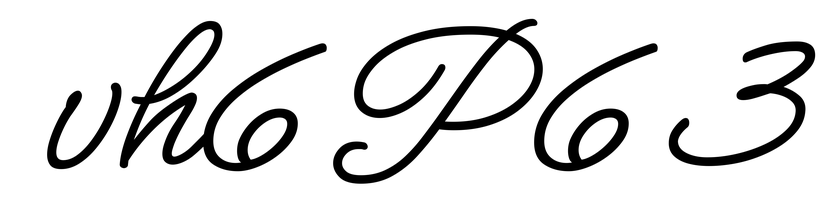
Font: MeowScript-Regular